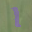
Label: 1